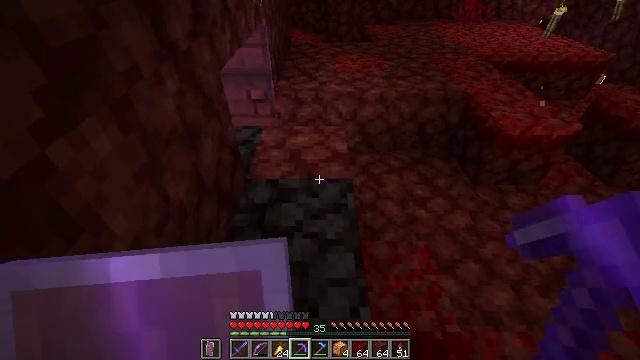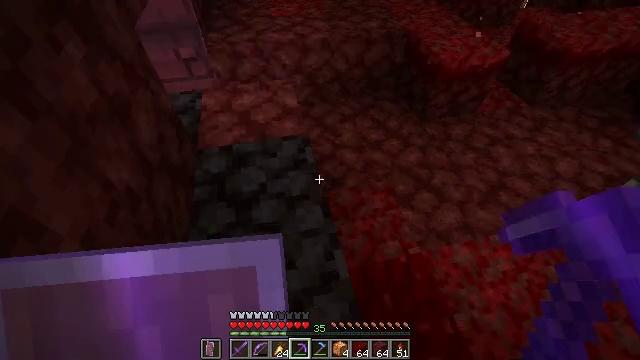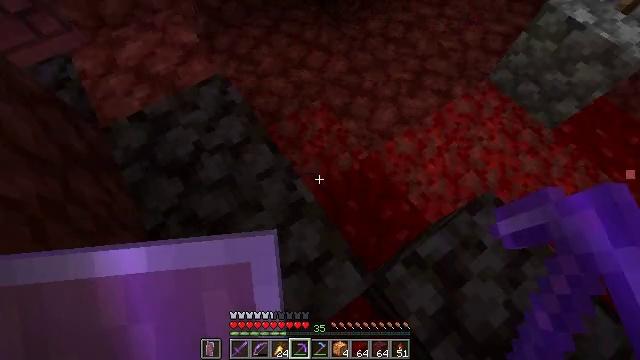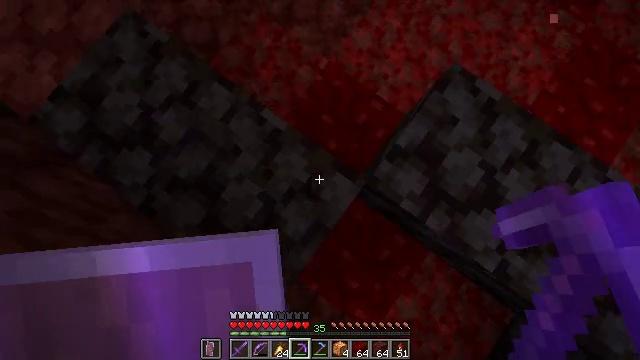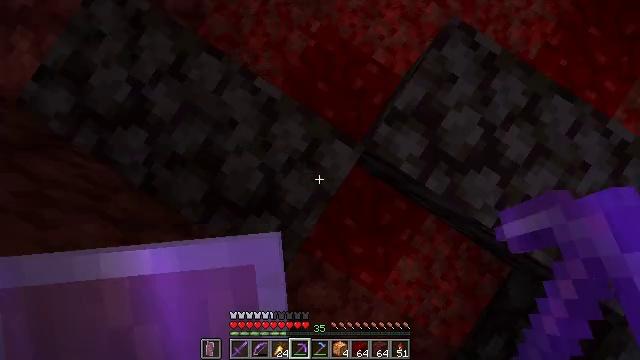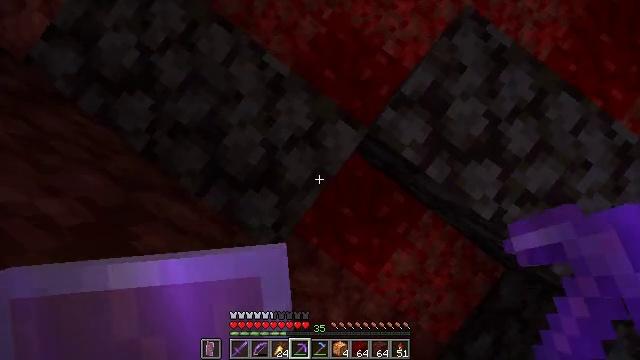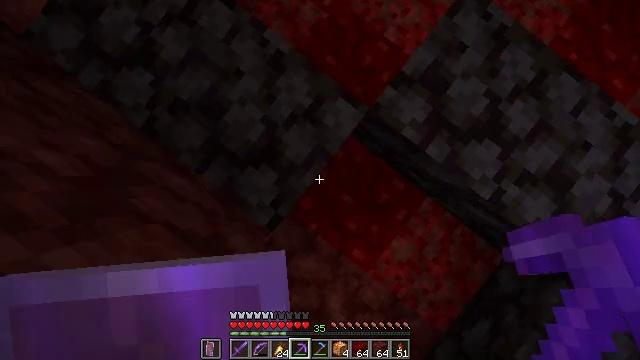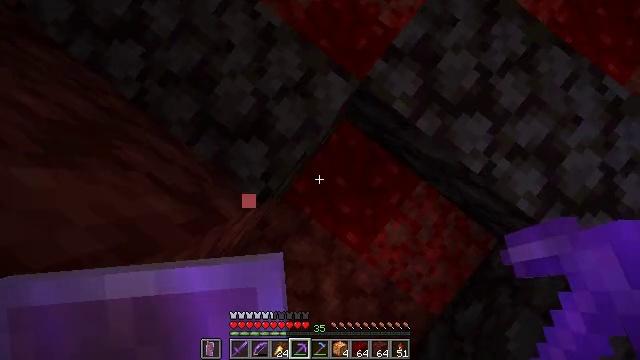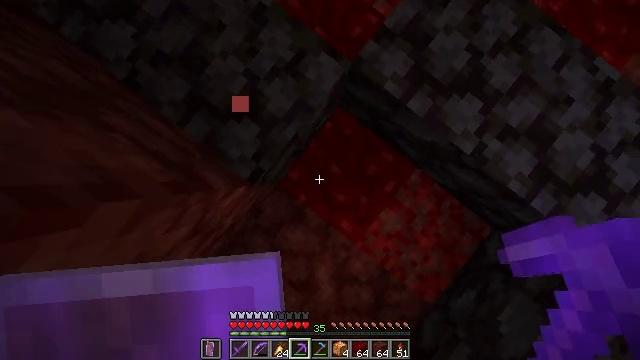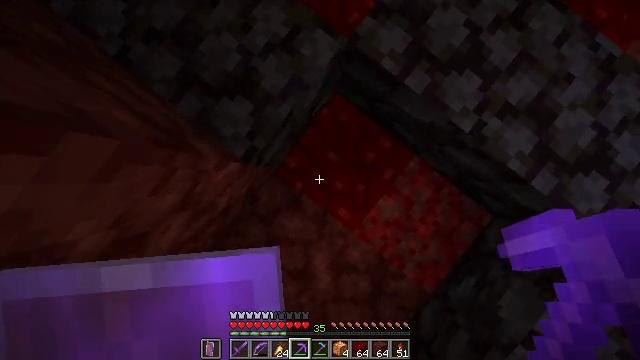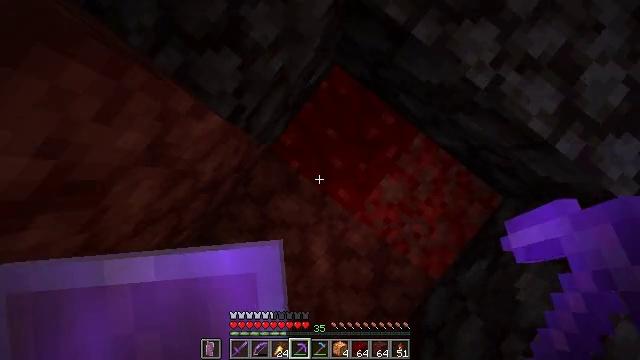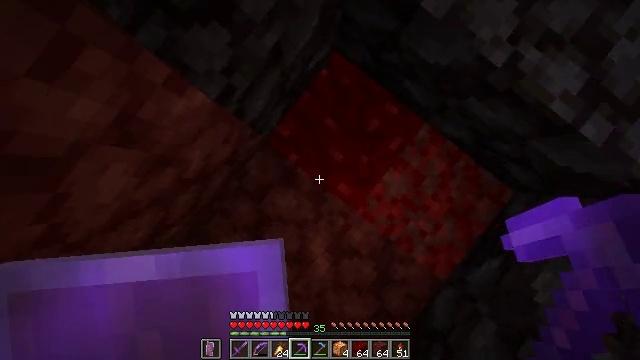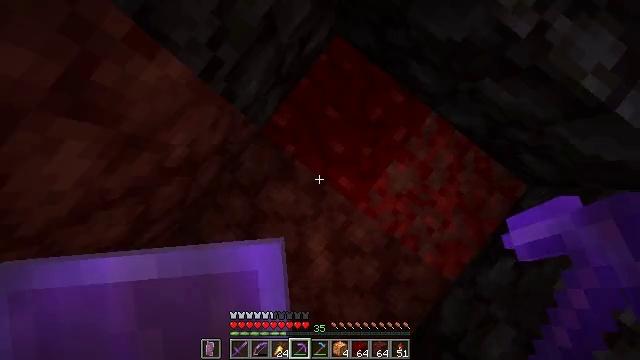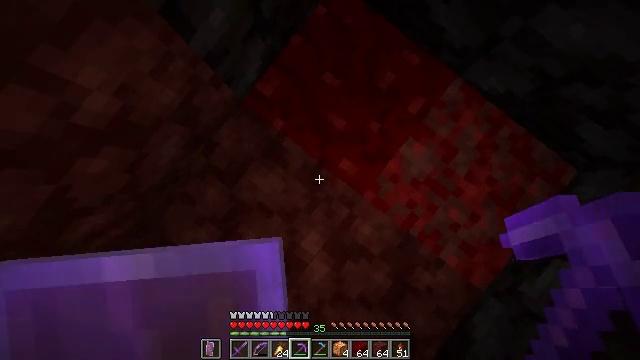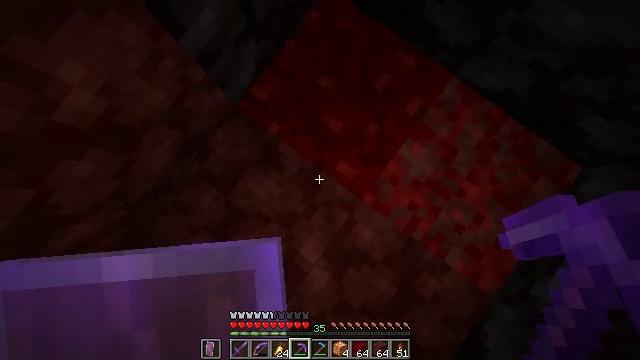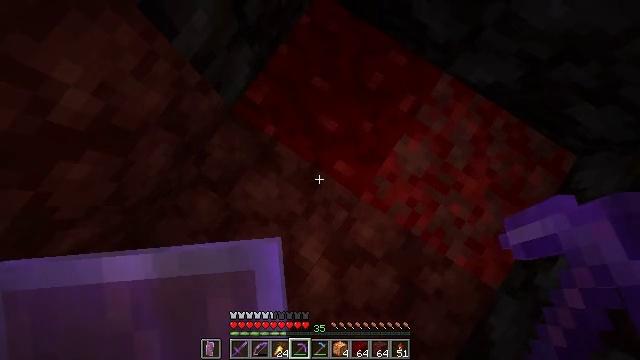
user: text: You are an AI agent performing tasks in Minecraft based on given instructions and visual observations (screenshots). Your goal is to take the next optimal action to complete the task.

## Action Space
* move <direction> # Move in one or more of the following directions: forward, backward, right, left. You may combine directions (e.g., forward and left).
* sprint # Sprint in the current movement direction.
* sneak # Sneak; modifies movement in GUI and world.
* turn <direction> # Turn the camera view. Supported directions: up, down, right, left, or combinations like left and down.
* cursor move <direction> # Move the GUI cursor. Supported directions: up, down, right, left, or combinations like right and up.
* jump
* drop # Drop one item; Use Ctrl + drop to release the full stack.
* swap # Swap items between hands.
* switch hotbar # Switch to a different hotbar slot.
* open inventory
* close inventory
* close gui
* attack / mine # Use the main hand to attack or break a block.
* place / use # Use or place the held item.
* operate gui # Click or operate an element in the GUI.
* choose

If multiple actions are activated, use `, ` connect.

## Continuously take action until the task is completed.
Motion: motion action
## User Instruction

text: Attack the nether wart block to break it.
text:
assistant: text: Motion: turn right and down
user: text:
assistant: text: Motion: turn right and down
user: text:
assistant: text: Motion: turn right and down
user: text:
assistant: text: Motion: move back, turn right and down
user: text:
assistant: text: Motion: move back, turn left and down
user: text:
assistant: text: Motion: move back
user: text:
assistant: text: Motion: move back
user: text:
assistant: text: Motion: move back
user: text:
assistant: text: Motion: move back
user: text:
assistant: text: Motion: no_op
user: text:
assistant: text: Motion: no_op
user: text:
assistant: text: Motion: no_op
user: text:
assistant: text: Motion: no_op
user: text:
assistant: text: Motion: turn right and up
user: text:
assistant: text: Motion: turn right and up
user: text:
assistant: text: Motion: no_op
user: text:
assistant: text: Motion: no_op
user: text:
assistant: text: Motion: turn right
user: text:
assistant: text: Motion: turn right and up
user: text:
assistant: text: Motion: turn right and up
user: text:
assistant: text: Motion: no_op
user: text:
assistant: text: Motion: no_op
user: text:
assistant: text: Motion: no_op
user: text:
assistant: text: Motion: no_op
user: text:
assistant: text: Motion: no_op
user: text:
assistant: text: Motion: turn up
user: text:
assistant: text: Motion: no_op
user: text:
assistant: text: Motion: no_op
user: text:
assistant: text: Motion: no_op
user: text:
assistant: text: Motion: no_op